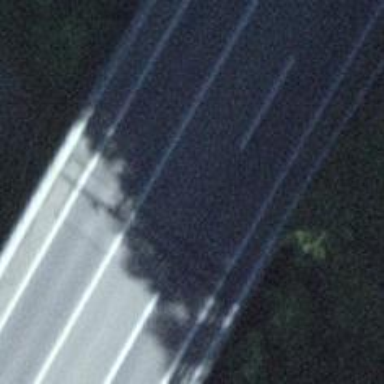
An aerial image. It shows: Trunk highway.